The image folds the raw vibration samples of a bearing signal into a 2-D grayscale square (signal-to-image encoding). Diagnose the bearing from this image, choosing from: normal, inner_race, outer_race, ball.
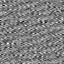
Answer: outer_race